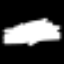
Label: squiggle